Current action and preconditions to check: trajectory_clear

Your task: For each precondition in the list above, predict whether it will hold at this action.

Consider the current scene as observed from the mobile robot's camera, and analyze the predicted future states of all dynamic agents (e.g., people, animals, vehicles, or any moving entities) within the NEXT SECOND.

IMPORTANT: Only answer "very likely" if you are absolutely certain—based on strong, clear evidence—that a dynamic agent will violate the precondition in the predicted future state. Do NOT answer "very likely" for unlikely, ambiguous, or low-probability risks.

Ask yourself for each precondition: Is there a high probability, with clear and convincing evidence, that the predicted future states of any dynamic agent will interfere with the predicted future state of the currently executing action within the NEXT SECOND, causing that precondition to fail?

Assess the risk level based on these predictions. Use "likely" or "very likely" if motions create a clear risk of interference.

Use "neutral" or "improbable" if agents are nearby but their predicted paths are clearly diverging or non-conflicting.

Failure Risk Categories: "very improbable", "improbable", "neutral", "likely", "very likely"

Answer Format: Output ONLY the probability_of_failure value from these categories: "very improbable", "improbable", "neutral", "likely", "very likely"

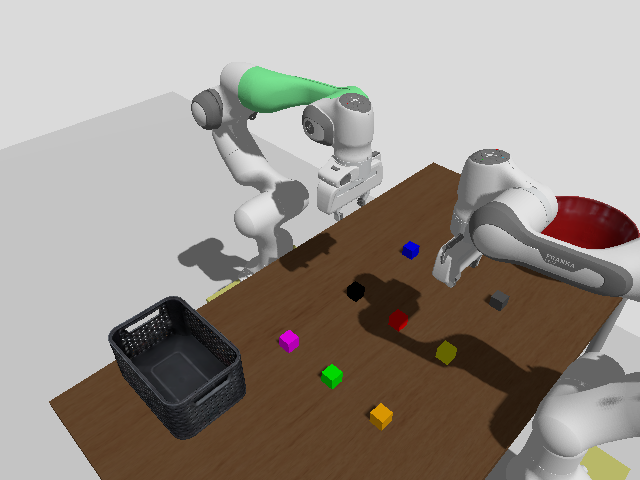

Answer: improbable